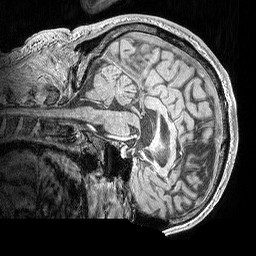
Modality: MP2RAGE
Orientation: sagittal
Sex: male
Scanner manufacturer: siemens
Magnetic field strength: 3 T
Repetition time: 5 s
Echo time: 0.00292 s